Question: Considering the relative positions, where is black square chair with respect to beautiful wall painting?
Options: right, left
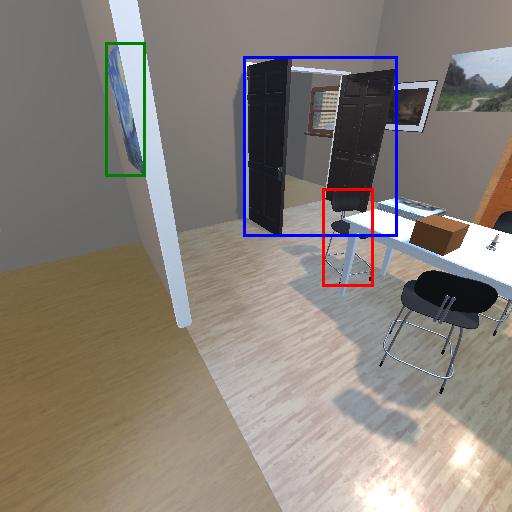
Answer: right